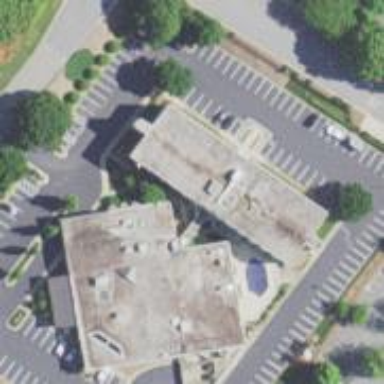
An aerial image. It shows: Hotel building.